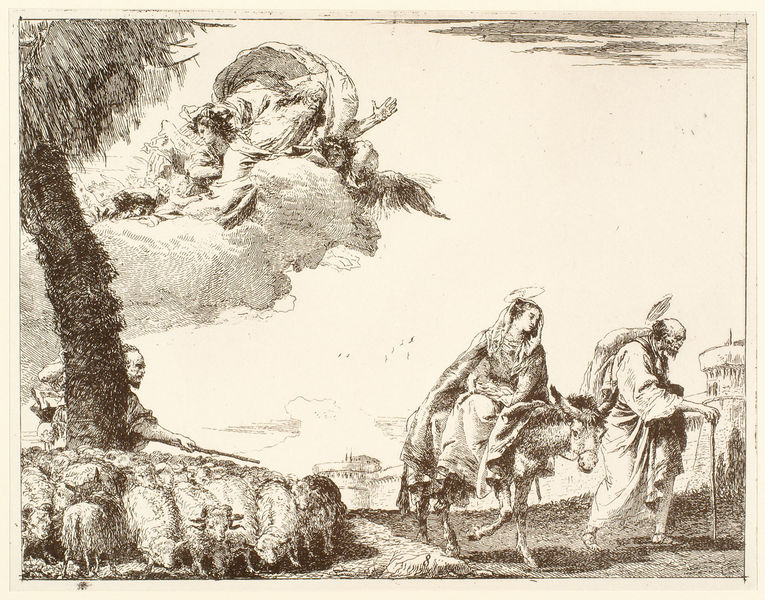
Titel: Die Flucht nach Ägypten
Künstler: Domenico Giovanni Tiepolo
Institution: Berlin, Kupferstichkabinett
Schlagwörter: baum, himmel, umhang, kleid, zeichnung, tuch, wolke, bart, kind, ohren, esel, stock, engel, flucht, hörner, maria, schafe, josef